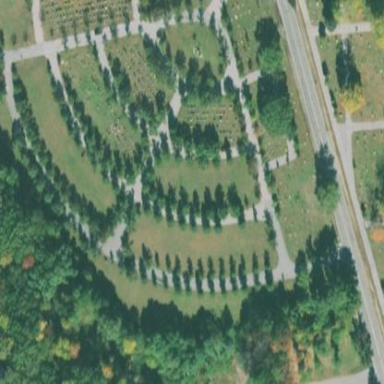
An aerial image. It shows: Cemetery that holds historical significance.